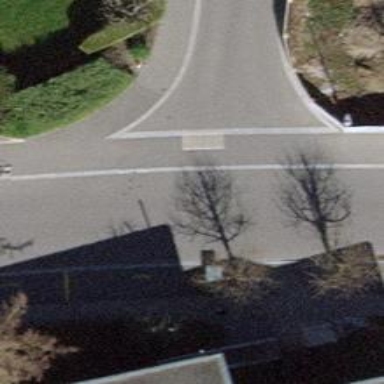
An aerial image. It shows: Unmarked road crossing.